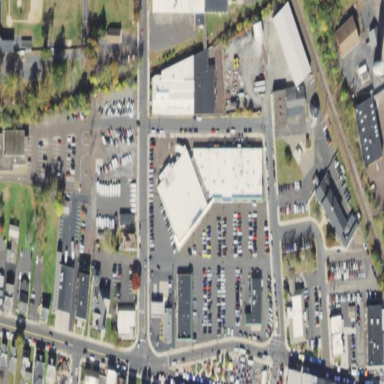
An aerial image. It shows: Retail building.